Field crop: maize
Growth stage: 2
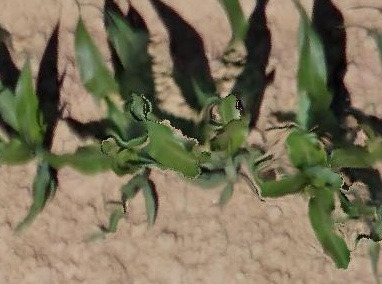
Species: maize